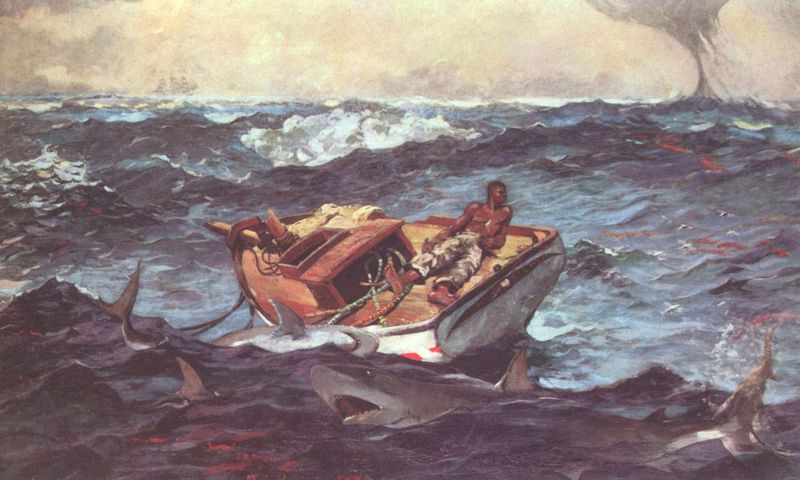
Titel: Golfstrom
Künstler: Winslow Homer
Standort: New York (New York)
Institution: The Metropolitan Museum of Art
Schlagwörter: blau, gemälde, gewitter, haut, himmel, mann, meer, wasser, weiß, wolken, gelb, ocker, see, braun, grau, holz, schwarz, dach, rot, wolke, beige, expressionismus, symbolismus, hose, mensch, tod, öl, ferne, horizont, wind, realismus, strick, person, boot, kahn, hellblau, füße, gischt, schiff, schiffe, segel, segelboot, segelschiffe, welle, wellen, fischer, mast, segelschiff, afrika, ziehen, schaum, angst, dünung, hurrikan, kutter, orkan, planken, schiffbruch, seenot, seestück, seile, sturm, tau, tornado, unwetter, wellengang, wetter, woge, wogen, dunkelblau, kraft, homme, allein, taue, ozean, regen, neger, blut, vulkan, seil, schwimmen, relaismus, blanc, noir, gefahr, schlange, matrose, seegang, fisch, öffnung, zähne, afrikaner, schwarzer, sklave, maul, fressen, rouge, schwänze, balu, windhose, marine, orage, deck, mort, kabine, bois, ciel, paysage, peinture, horizon, neigung, kentern, fische, eau, bleu, flossen, flosse, zahn, fessel, bord, offene see, kajüte, hai, schieflage, windrose, bleue, naturalisme, vague, vagues, mer, peche, pecheur, poisson, schiffsbruch, menace, schaumkrone, mastbruch, barque, käntern, schiffbrüchiger, böe, tempete, ecume, vent, wellental, haie, grusel, sang, danse, eintauchen, meduse, bateau, marin, gaugin, kajütte, hei, esclave, américain, wirbelsturm, mat, allongé, océan, naufrage, finne, abgebroschen, ailerons, der alte mann und das meer, gafahr, haischwarm, kajüttendach, kombüse, requin, requins, survivant, tornadeo, wiend, radeau, in haigewässer mit boot, tornado am horizont haie im wasser um das boot, cyclone, nauvrage, nomme, angoisse, perdu, tornade, houle, gueule, home, dérive, danger, mât brisé, nègre, roug, embarquation, brisé, agitée, cordes, raubfische, mer houleuse, ouragan, aileron, démêtage, démâtage, raquins, inquiétude, temptete